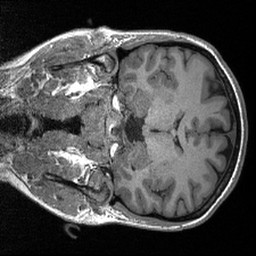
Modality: T1w
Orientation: coronal
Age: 31
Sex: female